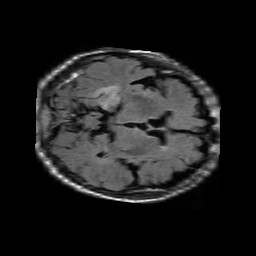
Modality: FLAIR
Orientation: axial
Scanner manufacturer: philips
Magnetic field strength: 1.5 T
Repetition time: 6 s
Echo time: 0.12 s